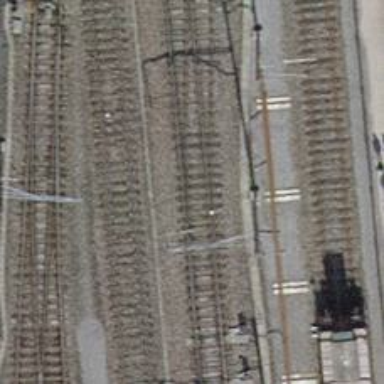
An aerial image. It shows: Railway siding with electrified rail tracks. There is single track and contact line for electricity. The railway block is marked as W8.